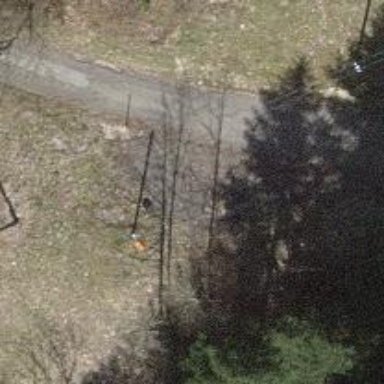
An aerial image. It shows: Pole supporting pipeline marker with roof cover.